Question: I have an app with an action bar that looks like this:

I would like the text of the menu action buttons "Home" and "Logout" to be white as well. How can I change their text color?
Let me know if you want to see any code.
Thanks!
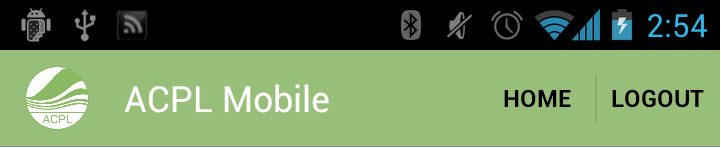
Answer: As i perceive it this is a simple attribute called 'android:actionMenuTextColor'.
To use it properly you should create your own styles, like this:
'''
<?xml version="1.0" encoding="utf-8"?>
<resources>
<style name="myTheme" parent="@android:style/Theme.Holo.Light">
<item name="android:actionMenuTextColor">@color/actionBarText</item>
</style>
<style name="myTheme.ActionBar" parent="@android:style/Widget.Holo.Light.ActionBar">
<item name="android:titleTextStyle">@style/myTheme.ActionBar.Text</item>
</style>
<style name="myTheme.ActionBar.Text" parent="@android:style/TextAppearance">
<item name="android:textColor">@color/actionBarText</item>
</style>
</resources>
'''
And then set @color/actionBarText to the color of your choice. You can also define other values here like for instance background color.